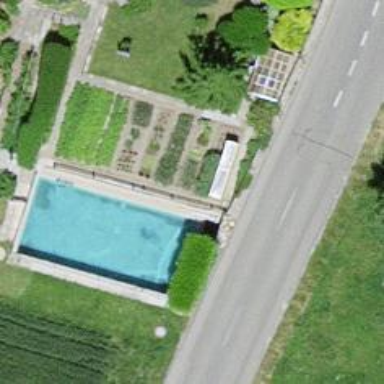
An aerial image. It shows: Swimming pool located in leisure land.